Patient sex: F
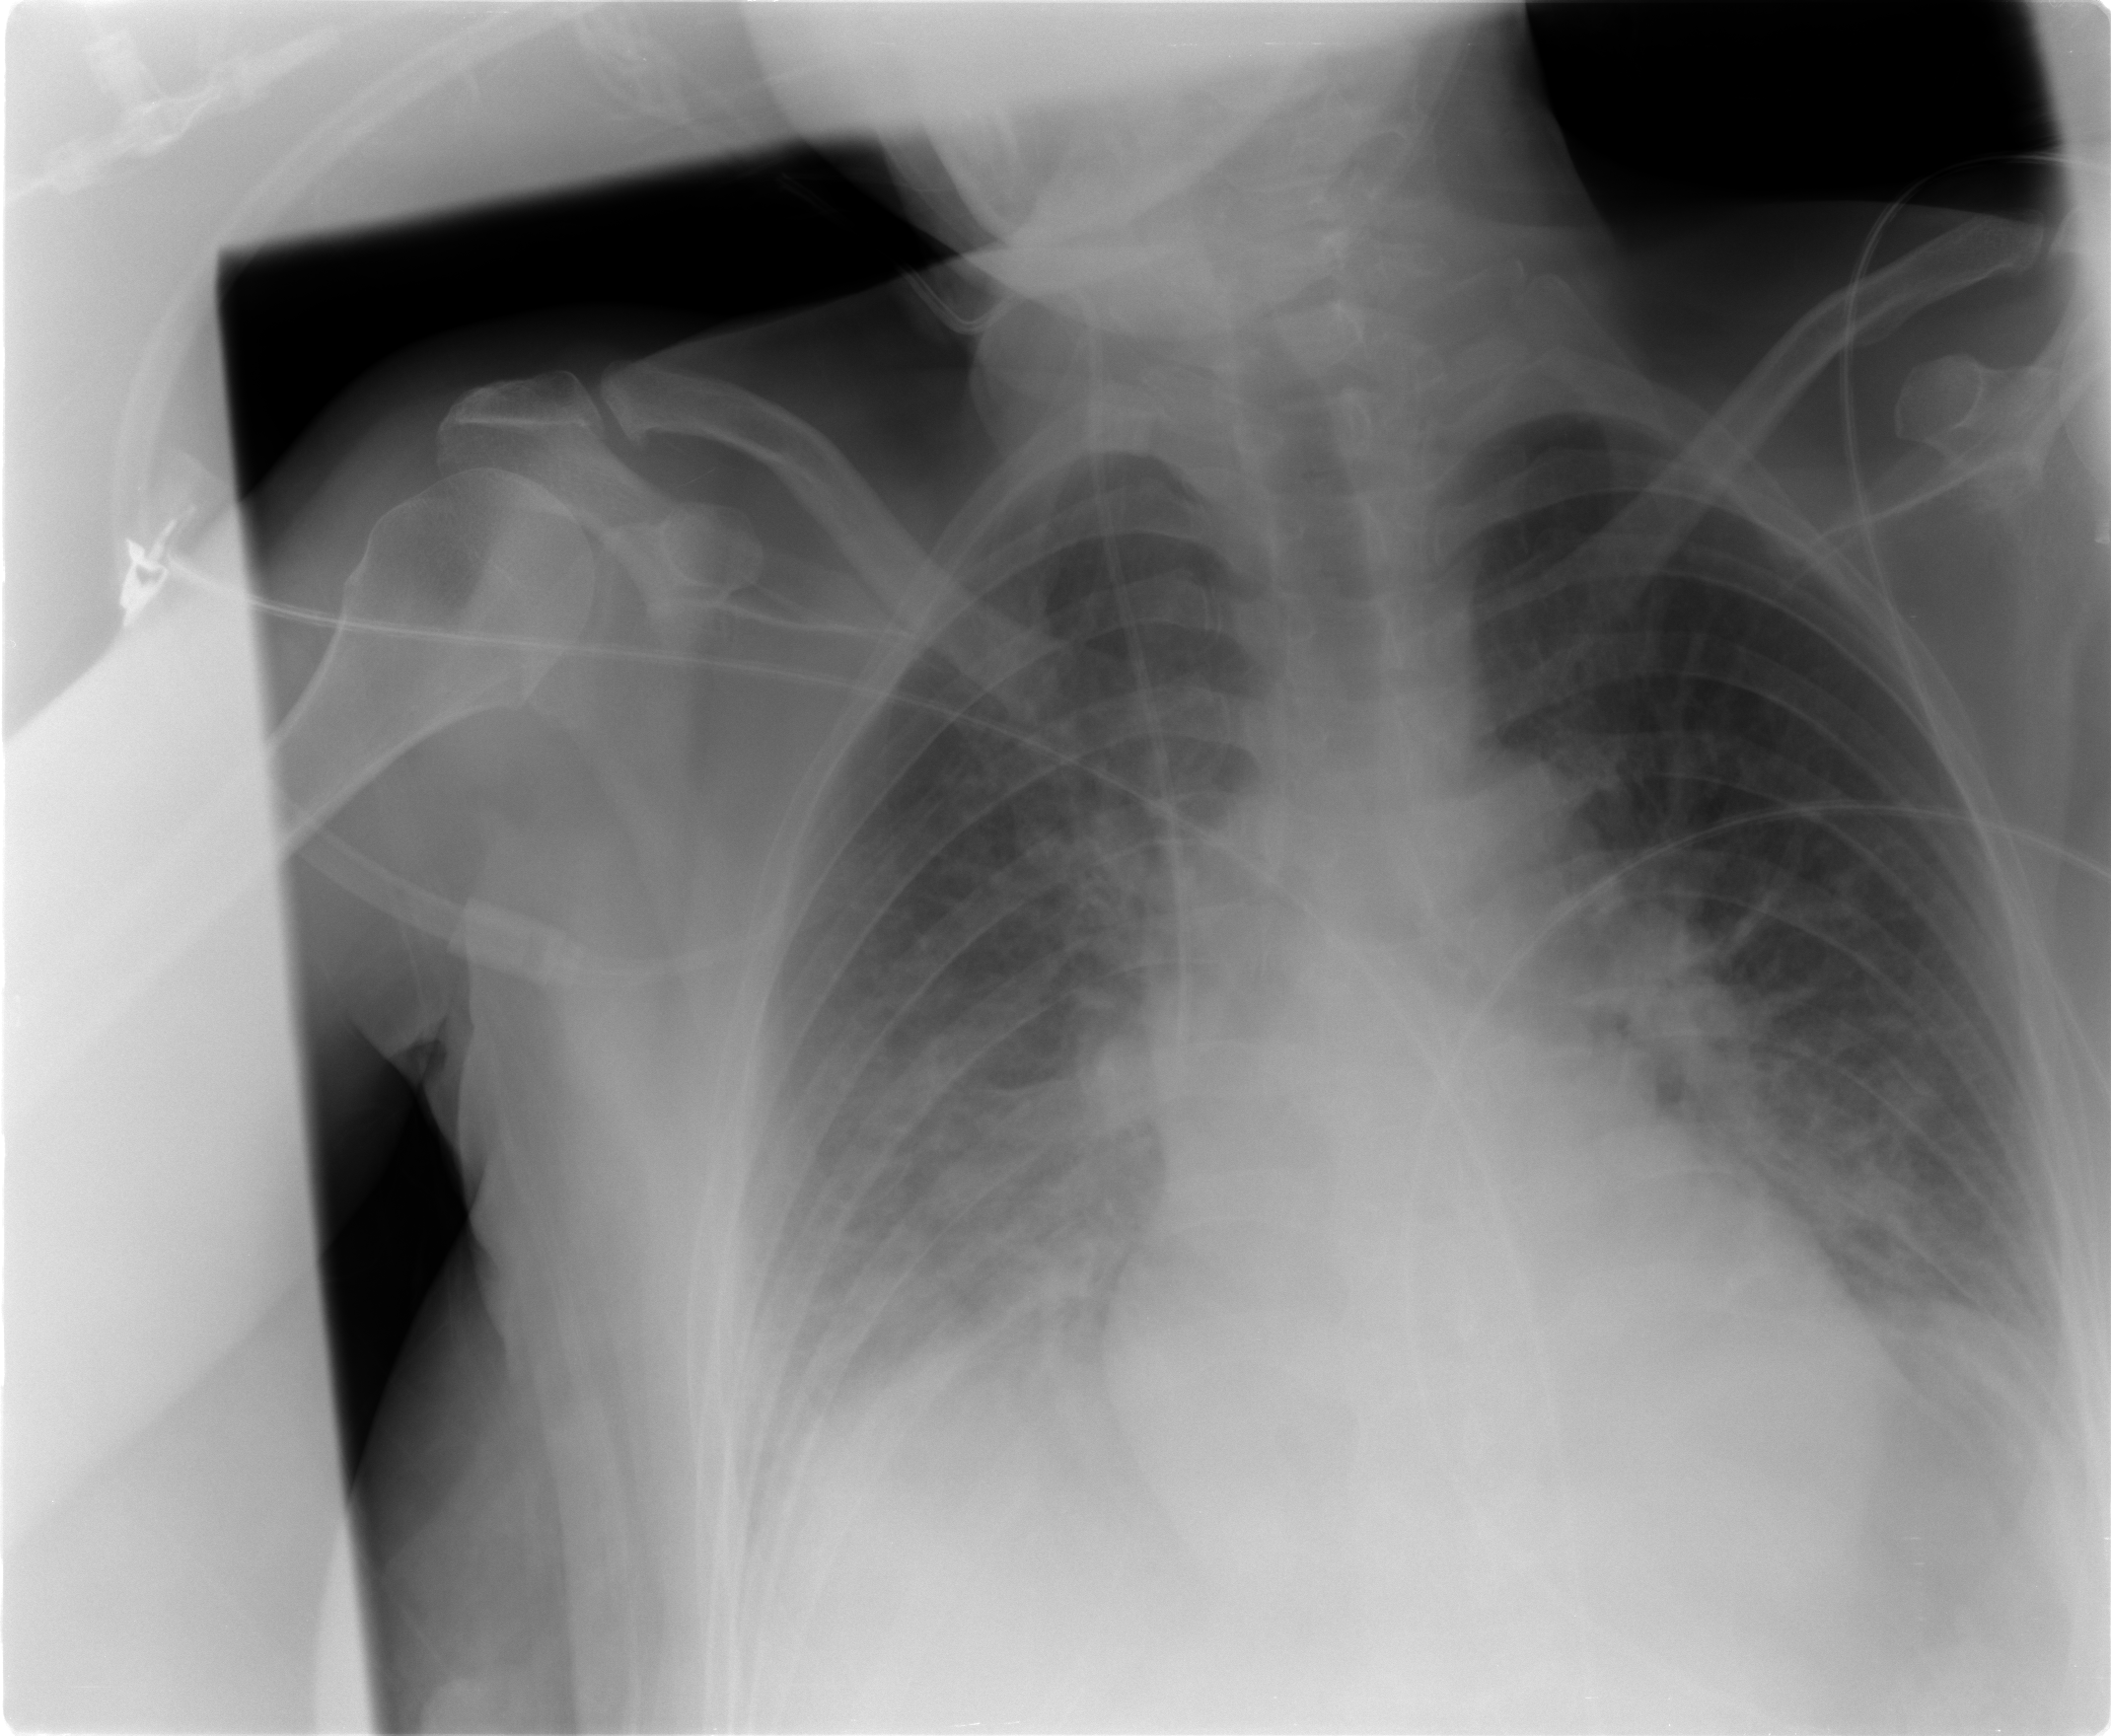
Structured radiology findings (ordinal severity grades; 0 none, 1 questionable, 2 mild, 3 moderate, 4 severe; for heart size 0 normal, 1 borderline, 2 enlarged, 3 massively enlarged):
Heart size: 1
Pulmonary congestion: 2
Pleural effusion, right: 0
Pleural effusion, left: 1
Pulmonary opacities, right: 0
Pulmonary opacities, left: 0
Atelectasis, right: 2
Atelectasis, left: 2